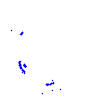
Particle: kaon